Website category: book
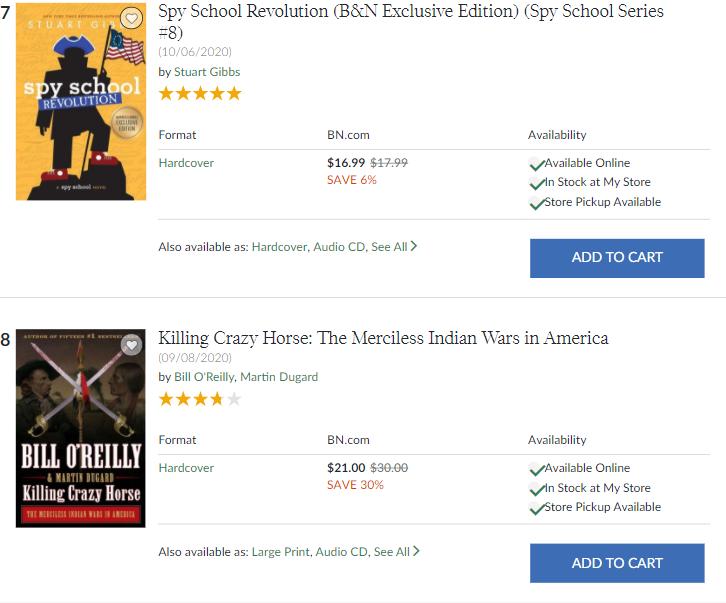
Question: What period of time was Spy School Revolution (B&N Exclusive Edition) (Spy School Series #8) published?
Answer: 10/06/2020

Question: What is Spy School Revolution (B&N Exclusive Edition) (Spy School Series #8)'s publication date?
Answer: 10/06/2020

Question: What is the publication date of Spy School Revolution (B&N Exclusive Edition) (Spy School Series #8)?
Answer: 10/06/2020

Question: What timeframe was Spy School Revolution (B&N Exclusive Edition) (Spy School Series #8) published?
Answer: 10/06/2020

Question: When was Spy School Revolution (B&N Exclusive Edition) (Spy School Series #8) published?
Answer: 10/06/2020

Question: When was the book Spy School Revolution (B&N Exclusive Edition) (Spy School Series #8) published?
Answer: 10/06/2020

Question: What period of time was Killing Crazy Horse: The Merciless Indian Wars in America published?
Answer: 09/08/2020

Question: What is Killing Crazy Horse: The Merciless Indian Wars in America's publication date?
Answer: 09/08/2020

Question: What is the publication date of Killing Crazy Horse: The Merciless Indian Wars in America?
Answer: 09/08/2020

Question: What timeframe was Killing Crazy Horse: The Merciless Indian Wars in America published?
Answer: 09/08/2020

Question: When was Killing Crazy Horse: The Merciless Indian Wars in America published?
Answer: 09/08/2020

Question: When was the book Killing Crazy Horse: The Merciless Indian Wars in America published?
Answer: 09/08/2020

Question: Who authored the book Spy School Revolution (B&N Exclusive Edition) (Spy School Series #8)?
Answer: Stuart Gibbs

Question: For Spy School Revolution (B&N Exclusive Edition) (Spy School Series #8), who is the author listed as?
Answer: Stuart Gibbs

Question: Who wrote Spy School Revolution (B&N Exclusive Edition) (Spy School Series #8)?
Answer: Stuart Gibbs

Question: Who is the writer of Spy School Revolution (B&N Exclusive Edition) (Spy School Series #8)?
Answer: Stuart Gibbs

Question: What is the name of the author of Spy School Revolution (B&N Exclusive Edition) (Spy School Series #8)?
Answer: Stuart Gibbs

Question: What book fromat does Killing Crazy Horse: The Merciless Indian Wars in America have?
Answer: Hardcover

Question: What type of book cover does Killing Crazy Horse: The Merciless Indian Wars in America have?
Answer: Hardcover

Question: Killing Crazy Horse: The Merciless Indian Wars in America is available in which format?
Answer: Hardcover

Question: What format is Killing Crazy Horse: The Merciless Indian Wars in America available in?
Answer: Hardcover

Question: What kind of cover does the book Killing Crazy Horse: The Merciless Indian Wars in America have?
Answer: Hardcover

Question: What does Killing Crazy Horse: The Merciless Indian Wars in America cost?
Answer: $21.00

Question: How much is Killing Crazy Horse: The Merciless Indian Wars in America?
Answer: $21.00

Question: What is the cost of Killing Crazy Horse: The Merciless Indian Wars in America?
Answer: $21.00

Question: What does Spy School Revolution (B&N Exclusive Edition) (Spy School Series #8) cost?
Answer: $16.99

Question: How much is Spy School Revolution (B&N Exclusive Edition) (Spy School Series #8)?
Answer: $16.99

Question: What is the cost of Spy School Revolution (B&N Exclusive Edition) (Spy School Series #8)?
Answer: $16.99

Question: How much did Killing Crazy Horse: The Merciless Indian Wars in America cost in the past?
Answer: $30.00

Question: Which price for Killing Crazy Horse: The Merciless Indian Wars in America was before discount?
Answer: $30.00

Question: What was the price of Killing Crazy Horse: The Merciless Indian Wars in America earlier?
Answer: $30.00

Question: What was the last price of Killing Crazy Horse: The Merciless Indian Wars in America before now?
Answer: $30.00

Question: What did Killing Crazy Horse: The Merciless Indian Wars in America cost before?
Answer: $30.00

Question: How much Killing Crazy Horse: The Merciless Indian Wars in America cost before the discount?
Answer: $30.00

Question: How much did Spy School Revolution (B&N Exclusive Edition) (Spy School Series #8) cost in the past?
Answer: $17.99

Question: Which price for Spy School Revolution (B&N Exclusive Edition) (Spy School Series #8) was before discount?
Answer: $17.99

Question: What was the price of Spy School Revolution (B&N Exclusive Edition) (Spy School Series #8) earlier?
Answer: $17.99

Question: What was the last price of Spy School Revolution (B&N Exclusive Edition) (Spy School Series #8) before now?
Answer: $17.99

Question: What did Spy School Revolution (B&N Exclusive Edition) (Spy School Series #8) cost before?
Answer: $17.99

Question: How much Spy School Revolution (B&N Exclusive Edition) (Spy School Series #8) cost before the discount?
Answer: $17.99

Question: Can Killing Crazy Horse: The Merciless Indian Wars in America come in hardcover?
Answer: no

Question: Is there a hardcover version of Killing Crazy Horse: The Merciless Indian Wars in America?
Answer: no

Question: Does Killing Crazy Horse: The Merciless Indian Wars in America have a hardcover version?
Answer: no

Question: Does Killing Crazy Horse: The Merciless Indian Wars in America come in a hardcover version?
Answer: no

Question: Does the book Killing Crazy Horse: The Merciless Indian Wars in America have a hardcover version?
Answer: no

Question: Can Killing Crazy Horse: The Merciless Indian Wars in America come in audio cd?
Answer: yes

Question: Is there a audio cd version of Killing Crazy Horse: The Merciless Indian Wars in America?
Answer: yes

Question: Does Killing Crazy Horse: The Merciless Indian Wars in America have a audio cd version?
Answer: yes

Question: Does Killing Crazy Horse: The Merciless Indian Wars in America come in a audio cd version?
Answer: yes

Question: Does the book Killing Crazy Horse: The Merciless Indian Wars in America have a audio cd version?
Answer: yes

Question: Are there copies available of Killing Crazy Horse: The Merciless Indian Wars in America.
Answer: yes

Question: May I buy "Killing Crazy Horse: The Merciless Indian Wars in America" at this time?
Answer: yes

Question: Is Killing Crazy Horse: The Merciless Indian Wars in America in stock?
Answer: yes

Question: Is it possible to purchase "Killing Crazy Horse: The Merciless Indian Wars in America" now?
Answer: yes

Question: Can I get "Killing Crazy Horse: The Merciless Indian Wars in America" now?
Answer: yes

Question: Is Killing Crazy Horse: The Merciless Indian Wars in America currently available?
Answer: yes

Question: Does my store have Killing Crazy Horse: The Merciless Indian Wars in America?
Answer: yes

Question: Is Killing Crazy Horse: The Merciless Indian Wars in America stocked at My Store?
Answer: yes

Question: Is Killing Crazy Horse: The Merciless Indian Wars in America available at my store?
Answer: yes

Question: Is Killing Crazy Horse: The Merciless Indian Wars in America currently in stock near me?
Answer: yes

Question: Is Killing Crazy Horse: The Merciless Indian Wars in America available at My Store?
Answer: yes

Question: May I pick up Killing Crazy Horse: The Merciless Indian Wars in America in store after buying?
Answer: yes

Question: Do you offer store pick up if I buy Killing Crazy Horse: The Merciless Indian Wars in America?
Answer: yes

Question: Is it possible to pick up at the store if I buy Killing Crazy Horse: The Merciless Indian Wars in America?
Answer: yes